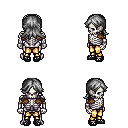
a pixel art fantasy rpg character, male body template, skeleton, leather shoulder armor, gold greaves, gray loose hair, ghillies, four views (front, back, left, right), 2x2 character sprite sheet, small pixel art, hard edges, no anti-aliasing